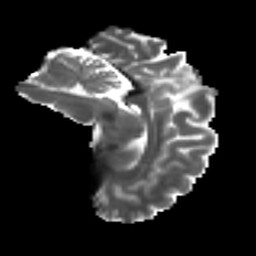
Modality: T2w
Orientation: sagittal
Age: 36
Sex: female
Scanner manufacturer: ge
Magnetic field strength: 3 T
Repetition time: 7.8 s
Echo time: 0.0606 s